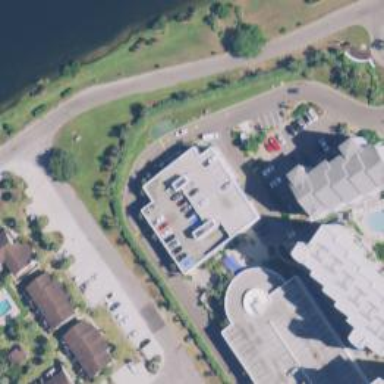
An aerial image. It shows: Hotel building.